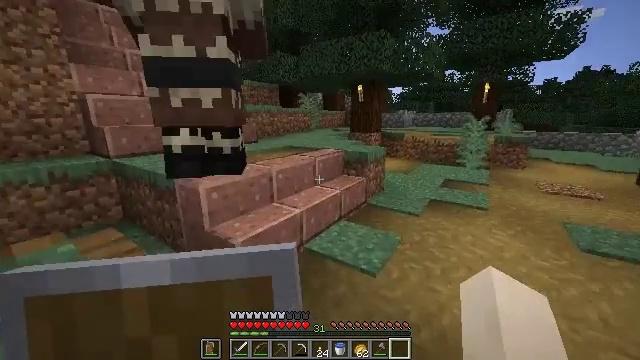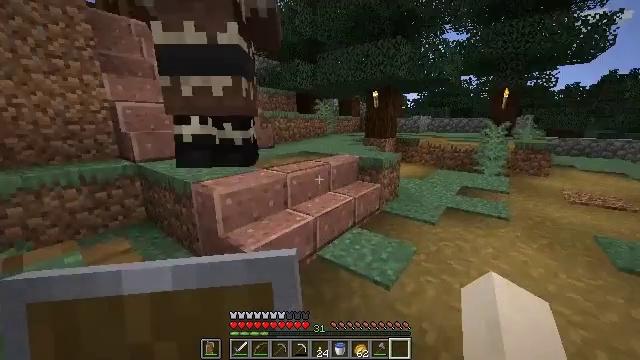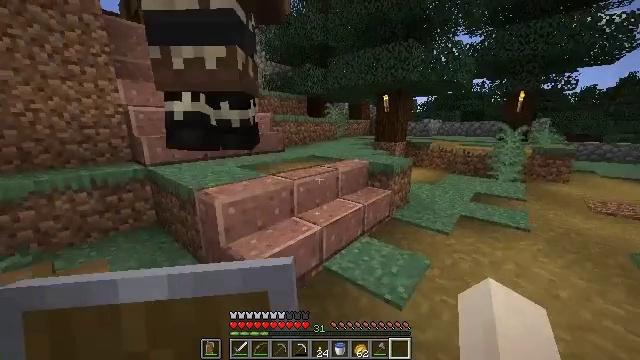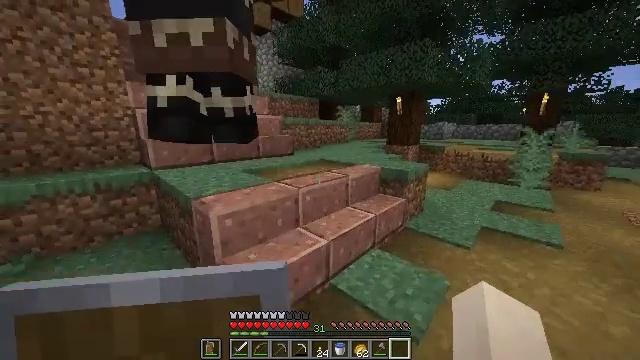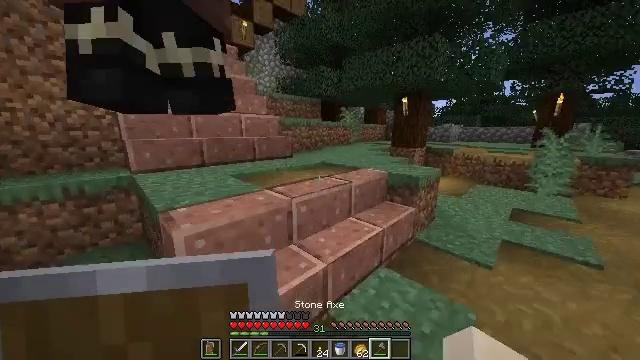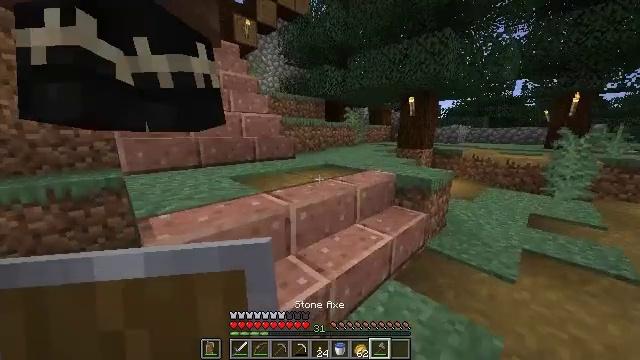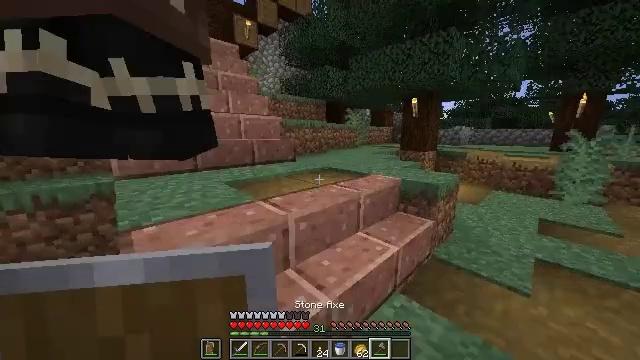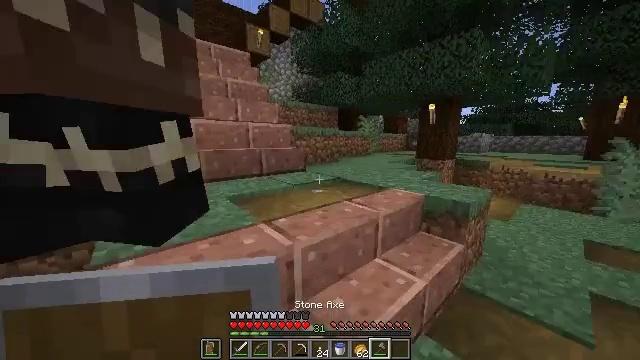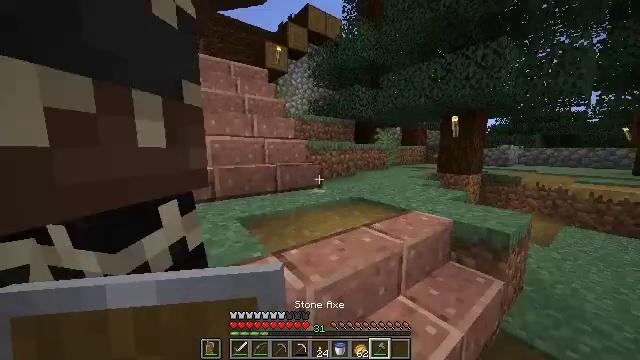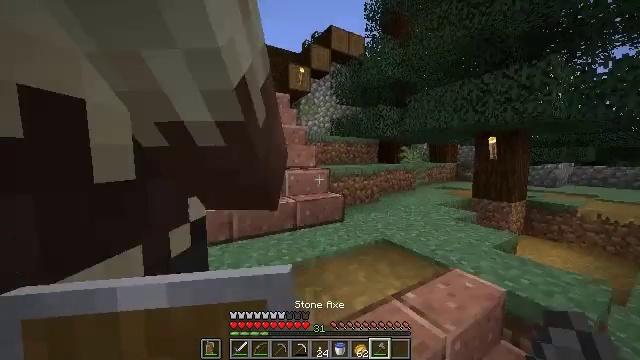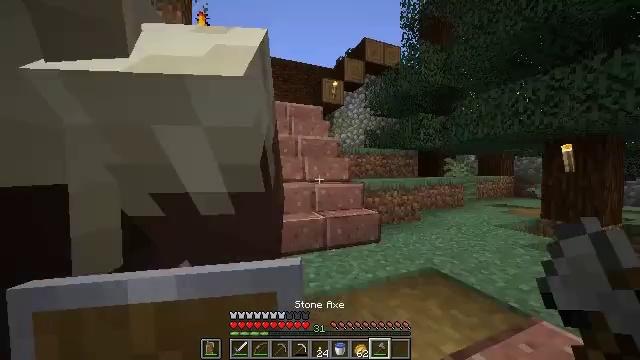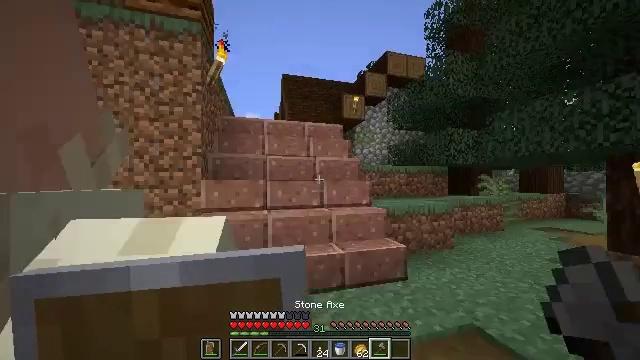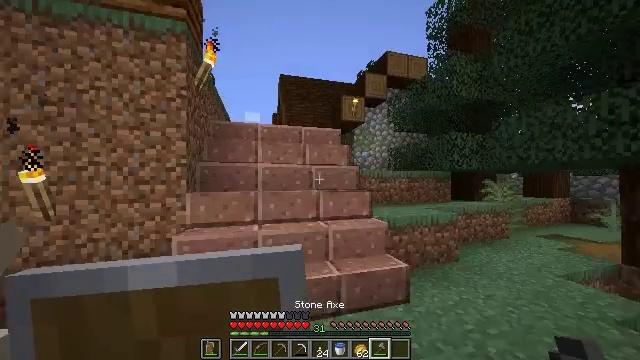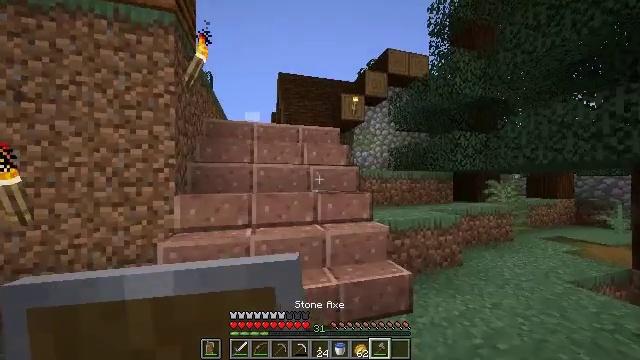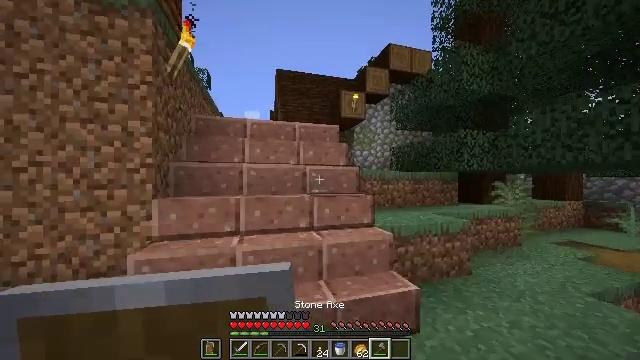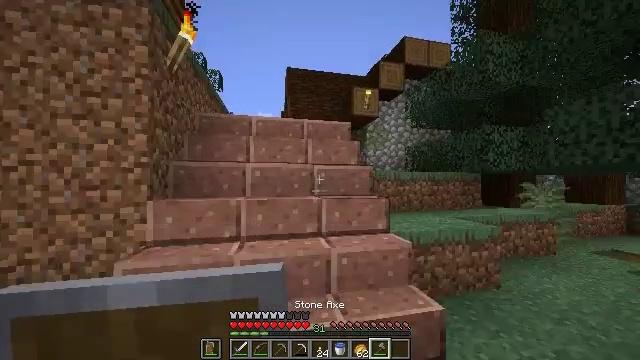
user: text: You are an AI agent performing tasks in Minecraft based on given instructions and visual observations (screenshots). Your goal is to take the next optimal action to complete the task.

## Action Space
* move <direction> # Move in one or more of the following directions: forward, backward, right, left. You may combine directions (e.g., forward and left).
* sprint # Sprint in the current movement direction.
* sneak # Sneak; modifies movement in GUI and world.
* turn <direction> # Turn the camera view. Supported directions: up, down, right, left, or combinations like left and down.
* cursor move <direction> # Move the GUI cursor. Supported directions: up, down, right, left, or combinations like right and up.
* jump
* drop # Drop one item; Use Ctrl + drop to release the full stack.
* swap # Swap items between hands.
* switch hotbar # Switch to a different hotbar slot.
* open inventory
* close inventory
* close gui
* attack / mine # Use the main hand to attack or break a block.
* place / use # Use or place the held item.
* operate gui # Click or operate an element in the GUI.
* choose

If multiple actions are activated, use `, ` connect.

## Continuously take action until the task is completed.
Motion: motion action
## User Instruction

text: Mine the composter block.
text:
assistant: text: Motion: move forward, turn left
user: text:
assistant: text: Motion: move forward, turn left
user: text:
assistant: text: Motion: move forward, turn left
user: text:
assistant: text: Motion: move forward
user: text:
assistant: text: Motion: move forward, turn left
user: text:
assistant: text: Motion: move forward
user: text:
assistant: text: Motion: move forward, turn left and up
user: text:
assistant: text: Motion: move forward, turn left and up
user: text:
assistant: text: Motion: move forward, sprint, turn left and up
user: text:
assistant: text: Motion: move forward, sprint, turn left and up
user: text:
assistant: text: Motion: move forward, sprint, turn left and up
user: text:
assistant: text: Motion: move forward
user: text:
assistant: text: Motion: move forward
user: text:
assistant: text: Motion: move forward
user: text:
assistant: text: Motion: move forward, turn left
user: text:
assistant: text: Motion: move forward, turn left and up
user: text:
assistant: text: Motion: move forward, turn left and up
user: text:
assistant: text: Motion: move forward, turn left and up
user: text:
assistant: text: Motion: move forward, turn left and up
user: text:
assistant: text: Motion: move forward, turn left and up
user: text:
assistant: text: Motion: move forward, turn left and up
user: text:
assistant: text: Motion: move forward and move right, turn left and up
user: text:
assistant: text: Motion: move forward and move right, turn left and up
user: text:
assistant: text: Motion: move forward and move right, turn left and up
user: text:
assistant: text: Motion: move forward and move right, turn left and up
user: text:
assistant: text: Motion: move forward and move right, turn left
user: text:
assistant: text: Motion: move forward and move right, turn left and down
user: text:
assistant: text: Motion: move forward and move right, turn left and down
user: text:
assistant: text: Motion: move forward and move right, turn left and down
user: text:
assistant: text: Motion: turn left and down